Question: I am trying to use a GPU on a ubuntu OS via docker and NVidia drivers on a Google Cloud VM instance. I have installed docker, Nvidia drivers, and the nvidia-container-runtime packages and am attempting to add the latter to the runtime of docker. The following image is of the issue I am having.
As you see in the image, I started by removing /var/run/docker.pid and I still cannot set the runtime for docker to also point to the nvidia-container-runtime.

I expect this to successfully add the runtime variable so that I am able to run my desired docker setup via the nvidia runtime variable for ease of use.
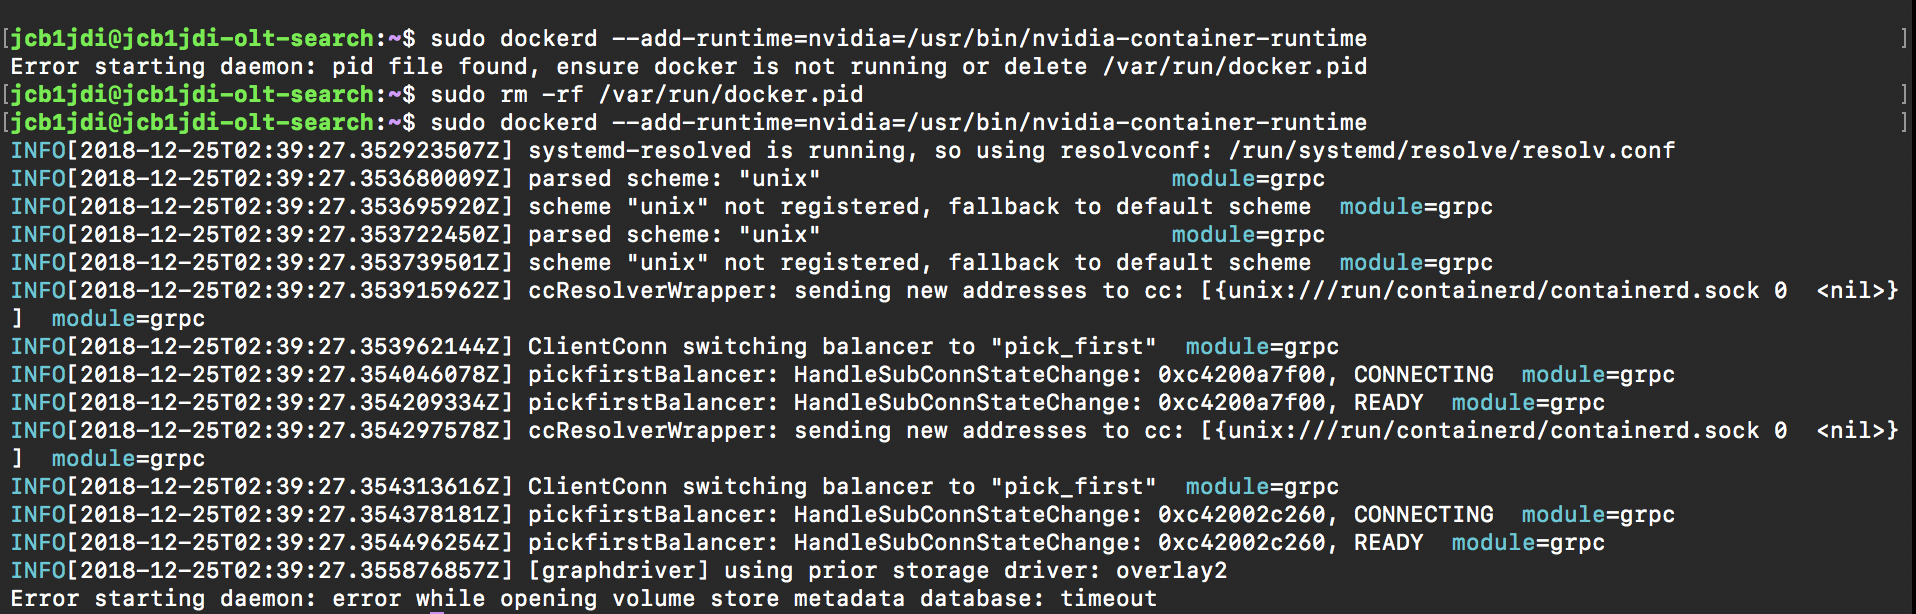
Answer: I simply needed to create /etc/docker/daemon.json and insert the necessary data. I am now able to run the desired docker services. The information needed for docker to add the runtime is as follows:
'''
{
"runtimes": {
"nvidia": {
"path": "/usr/bin/nvidia-container-runtime",
"runtimeArgs": []
}
}
}
'''